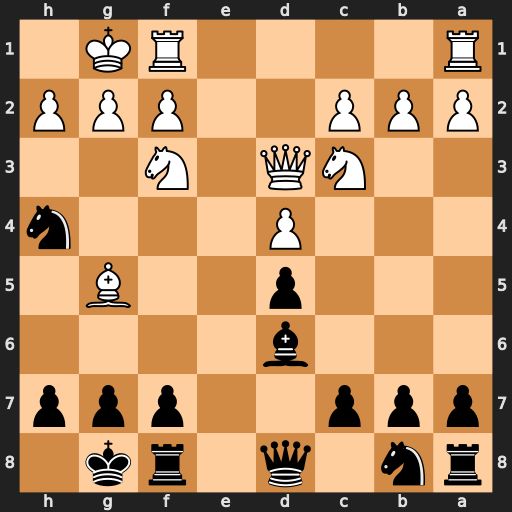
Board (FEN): rn1q1rk1/ppp2ppp/3b4/3p2B1/3P3n/2NQ1N2/PPP2PPP/R4RK1
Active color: b
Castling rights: -
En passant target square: -
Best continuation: Nxf3+ Qxf3 Qxg5